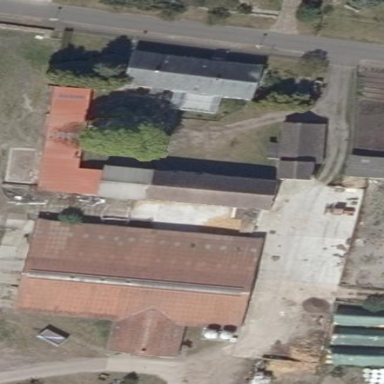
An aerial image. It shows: Farmyard area.